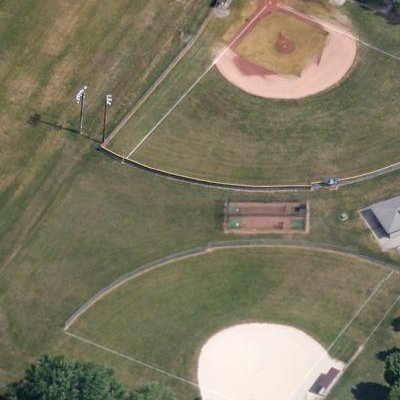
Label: aGrass